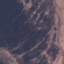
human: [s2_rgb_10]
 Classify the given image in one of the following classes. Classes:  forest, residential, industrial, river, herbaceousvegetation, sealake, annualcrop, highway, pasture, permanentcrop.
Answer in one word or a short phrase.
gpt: HerbaceousVegetation